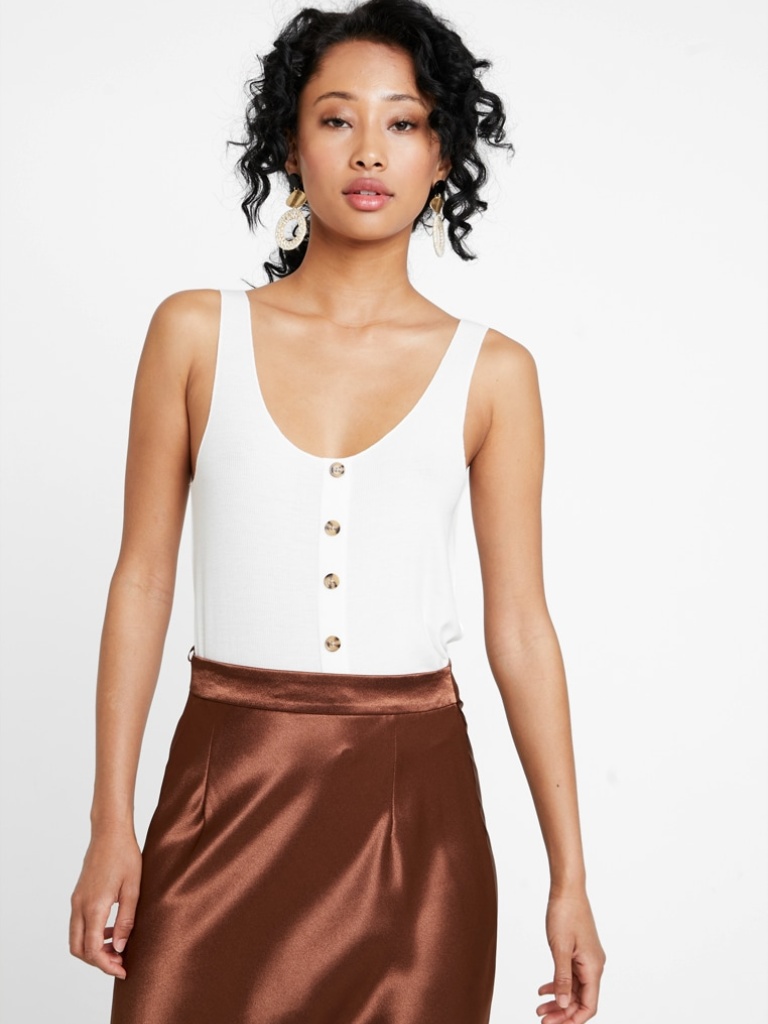
cotton tight sleeveless hip length Fully Tucked in scoop tank